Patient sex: M
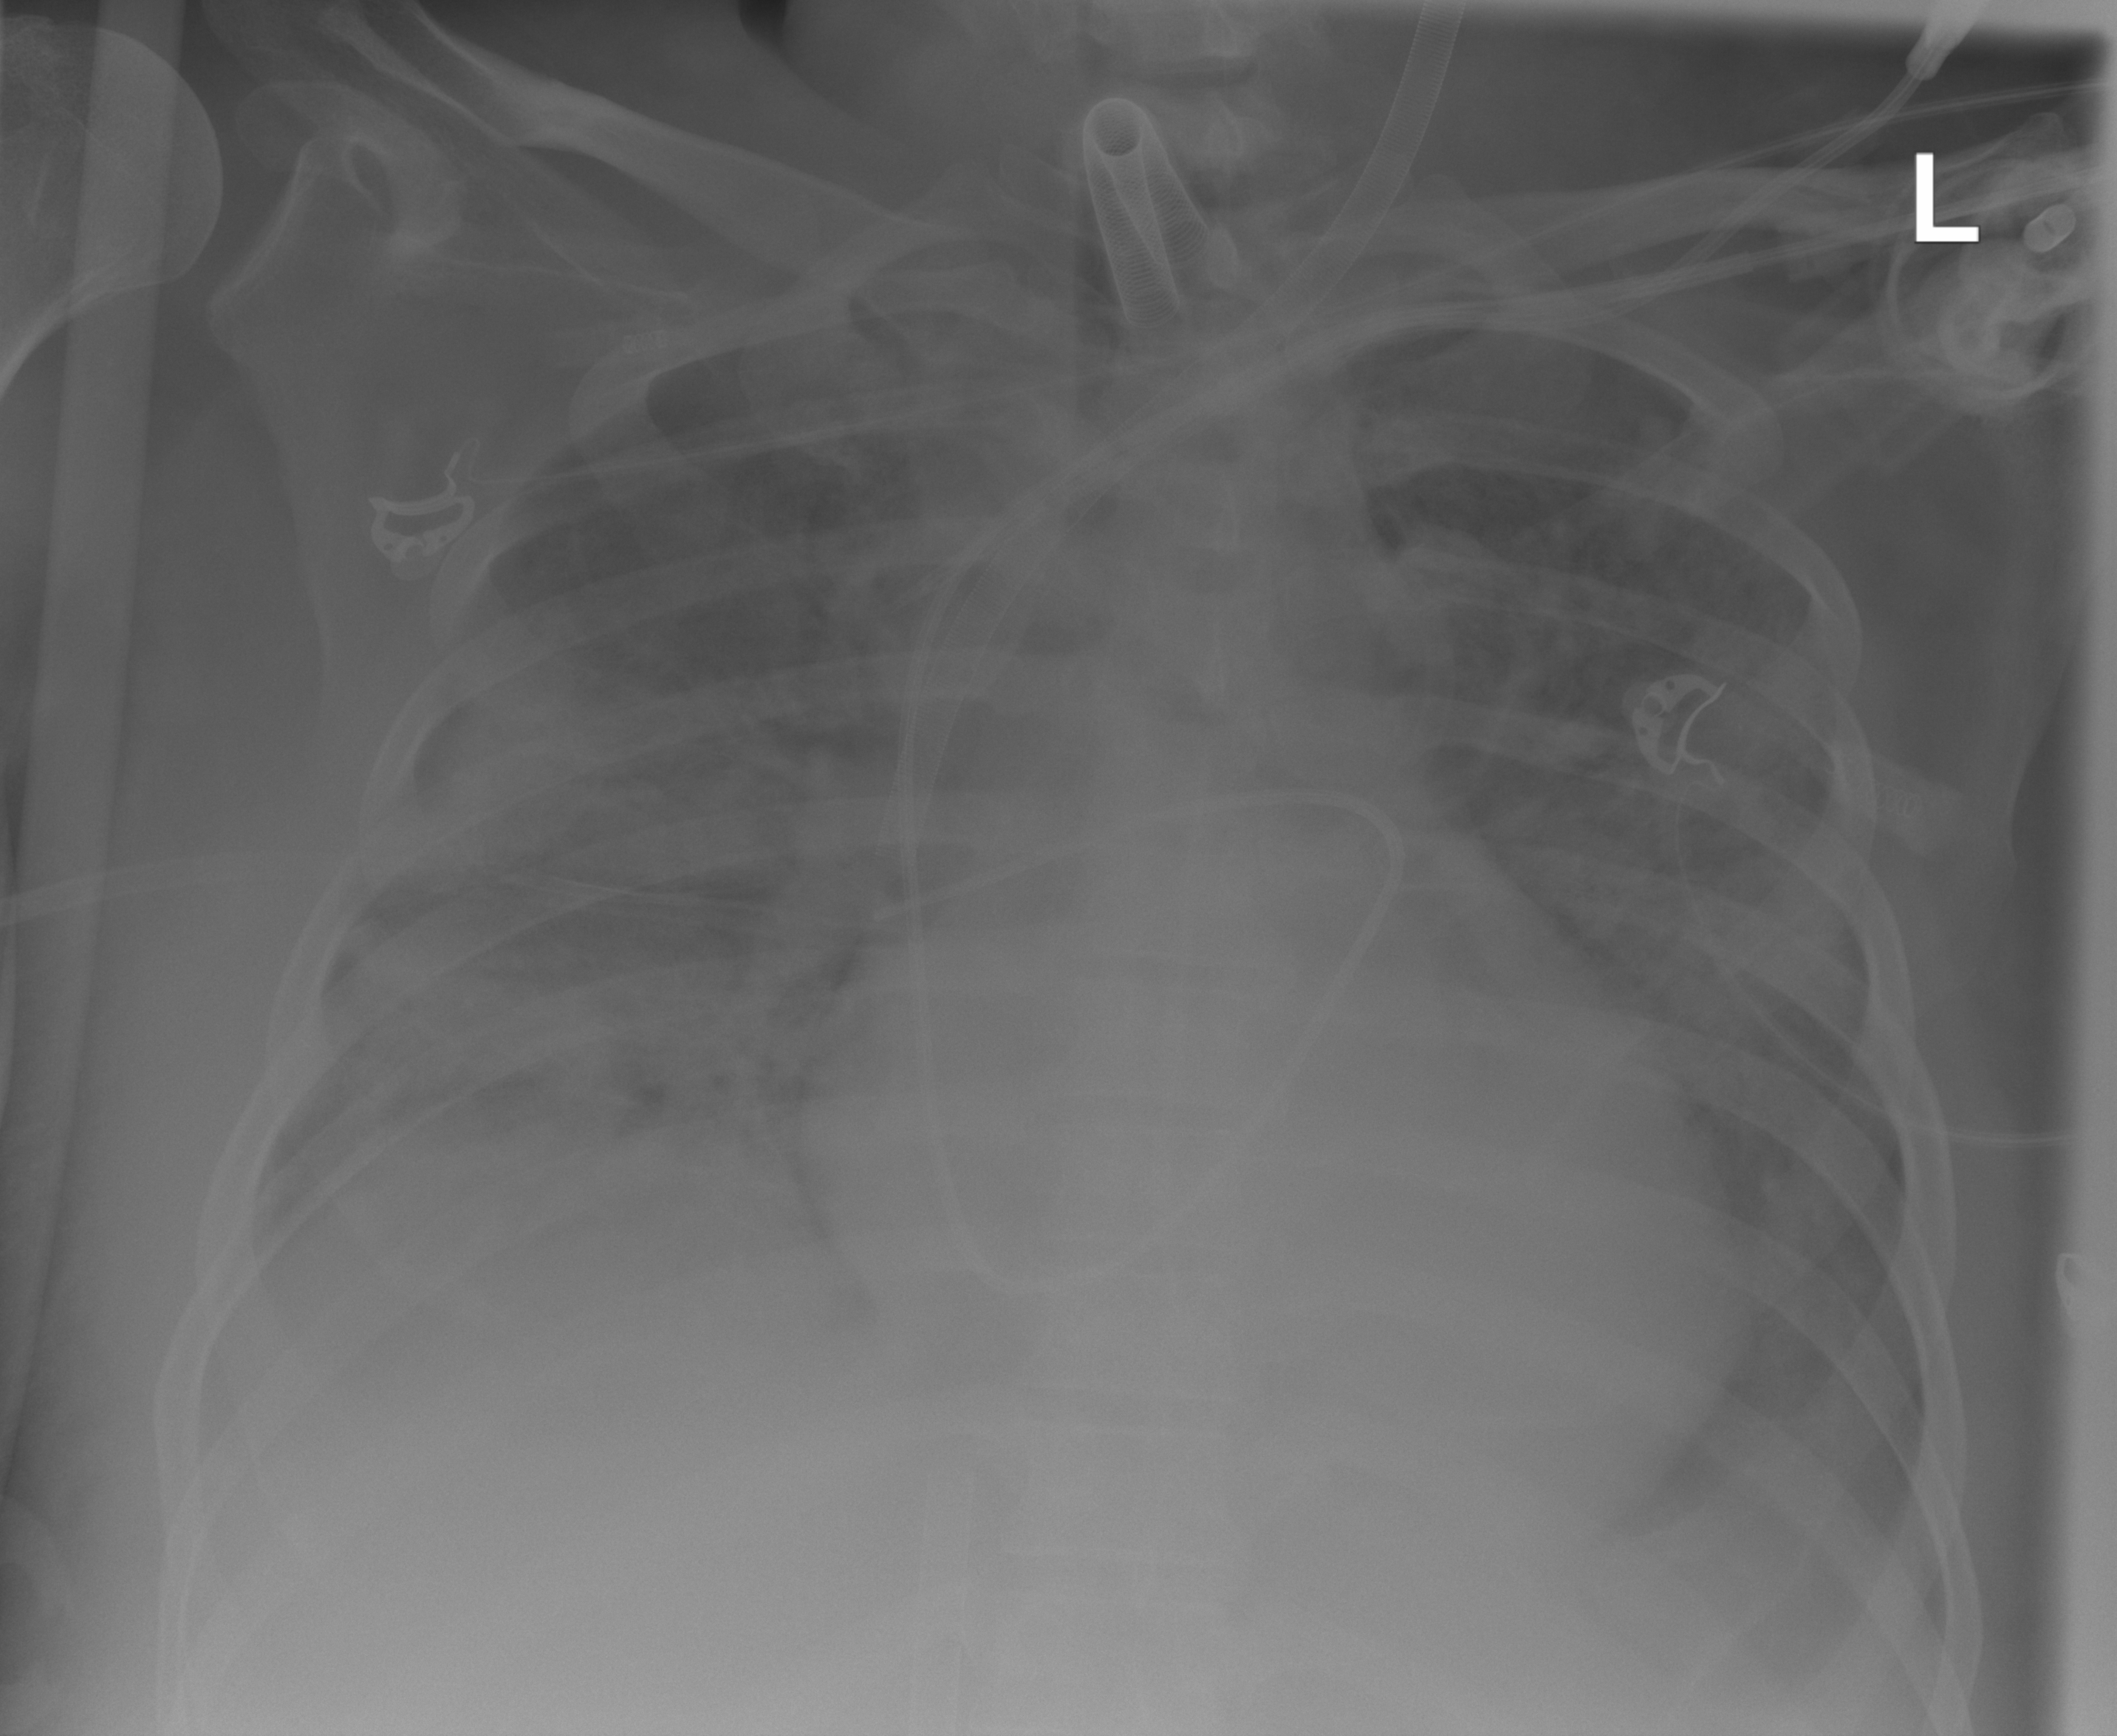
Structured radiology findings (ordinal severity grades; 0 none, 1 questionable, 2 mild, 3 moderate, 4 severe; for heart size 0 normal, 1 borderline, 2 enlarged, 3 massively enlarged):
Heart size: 2
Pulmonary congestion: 3
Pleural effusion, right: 2
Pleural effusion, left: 2
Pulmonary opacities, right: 3
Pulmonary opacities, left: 3
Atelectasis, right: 3
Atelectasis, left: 3